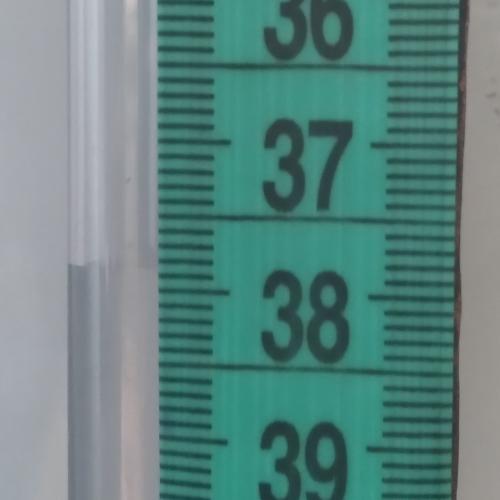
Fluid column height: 37.8 cm